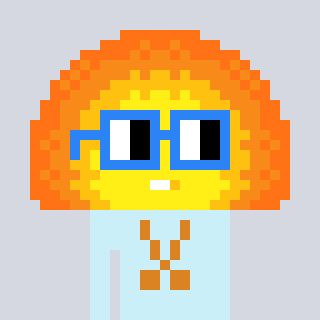
a pixel art character with square blue glasses, a sunset-shaped head and a cold-colored body on a cool background